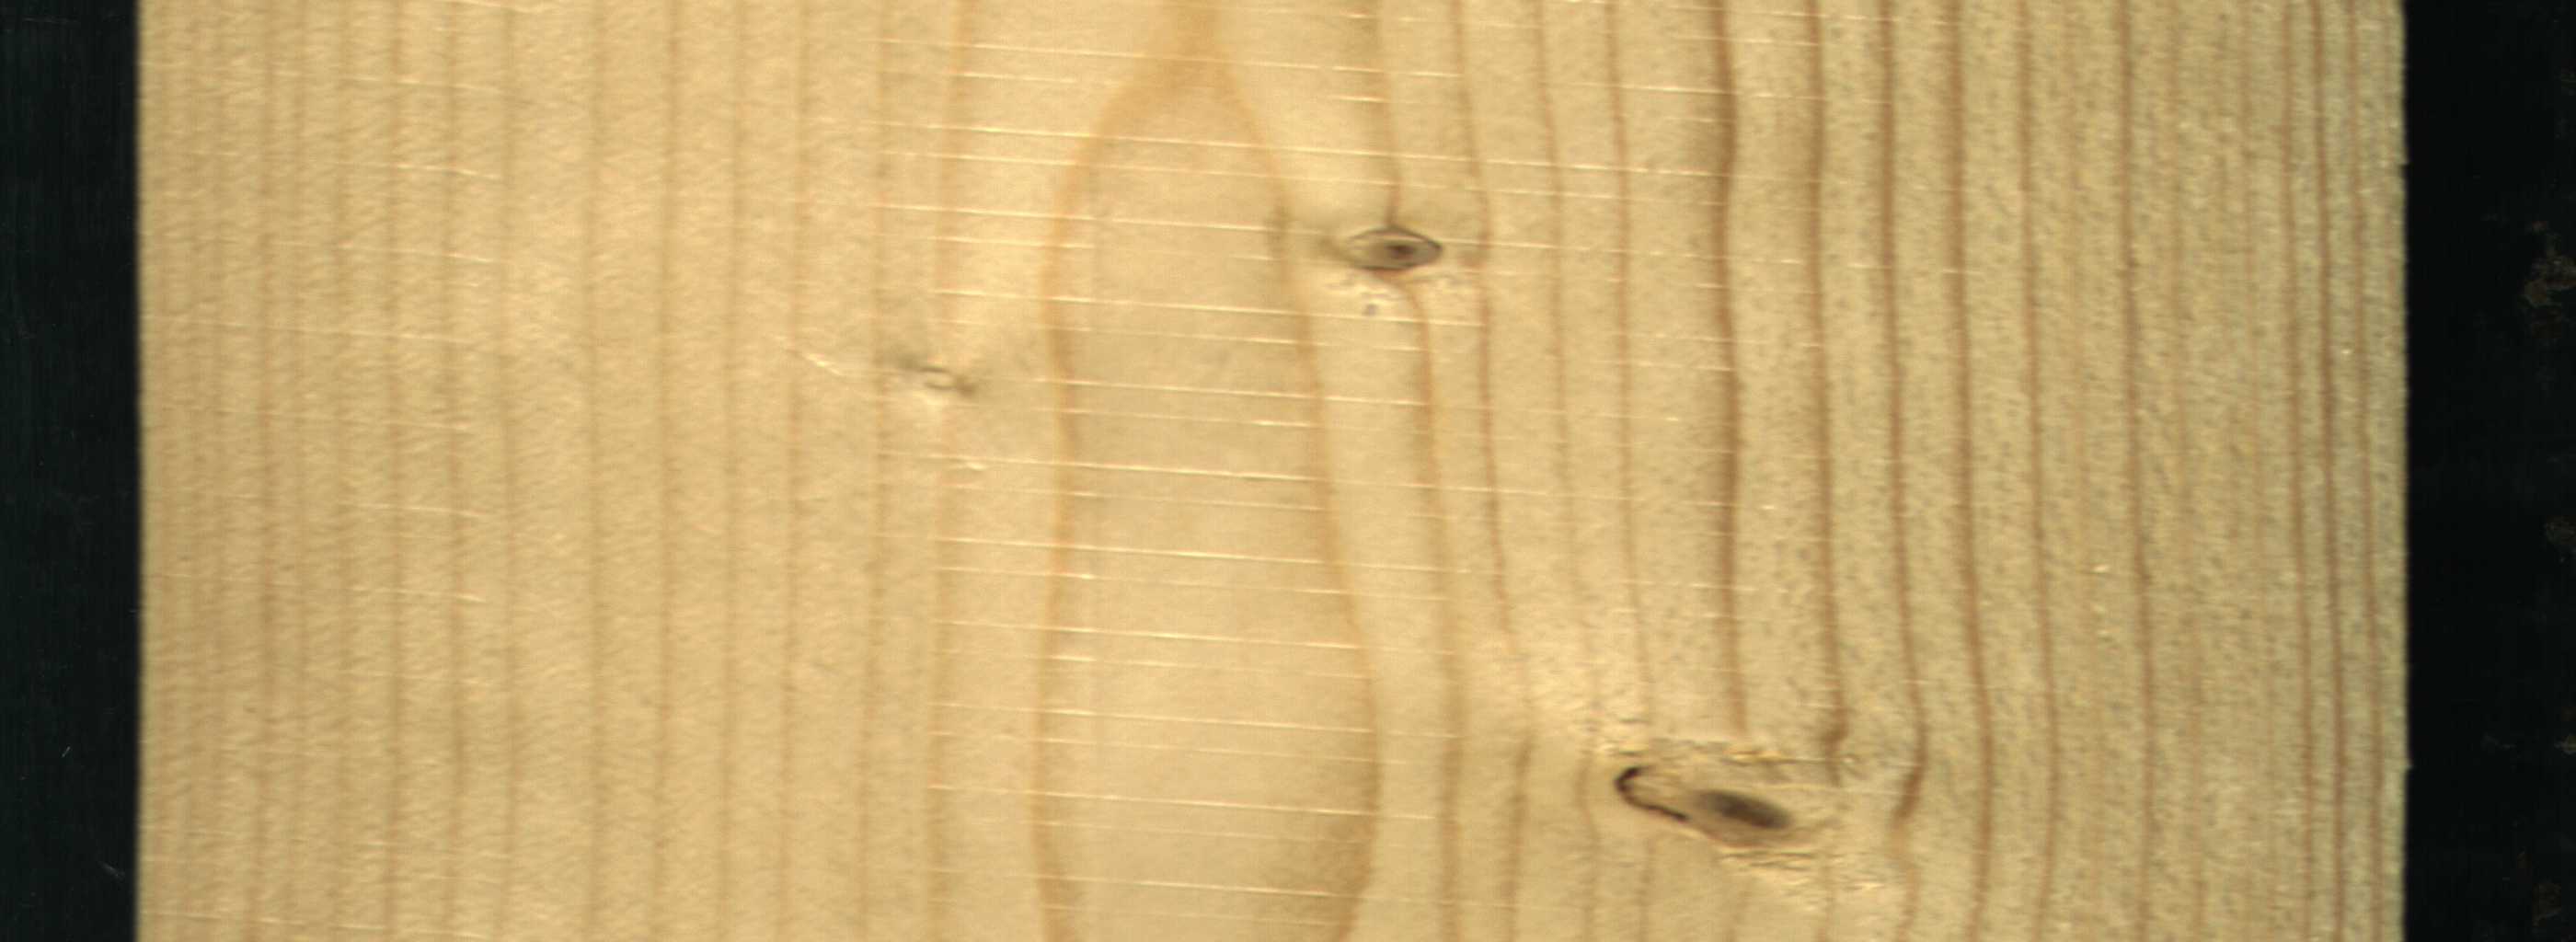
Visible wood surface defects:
resin
Live_Knot
Live_Knot